Question: I have a database with 3 tables: Slideshows, MediaItemsInSlideshows and Mediaitems. I am using this database with a jsp site using hibernate.
I would like to be able to delete a slideshow without deleting the mediaitems. The rows in the MediaItemsInSlideshows should be deleted though.
Currently I use the following code to remove the slideshow. When I use this all mediaitems that were used in the slideshow are gone.
'''
Session session = HibernateUtil.getSessionFactory().openSession();
Slideshow s = this.getSlideshowById(id, session);
session.beginTransaction();
session.delete(s);
session.getTransaction().commit();
'''
This is a visual representation of the database:

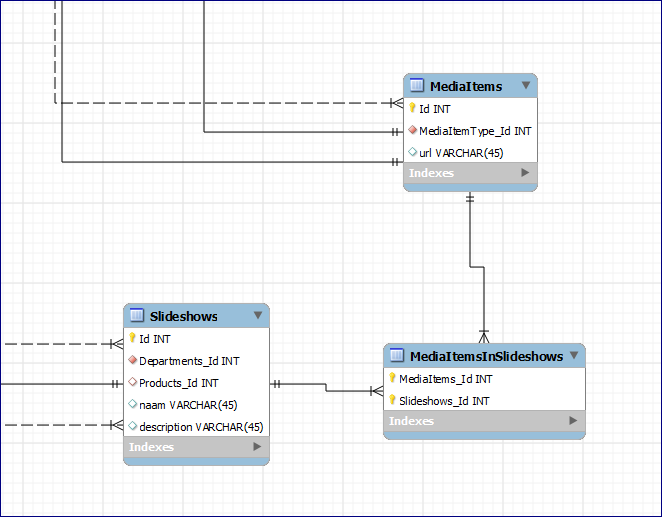
Answer: Deleting A will set the reference to it in B to null which is forbidden by the schema. An alternative to changing the order of deletions would be to add a reverse one-to-many collection in B, with cascaded deletes. Only the deletion of A would than be needed.
(source: <URL>